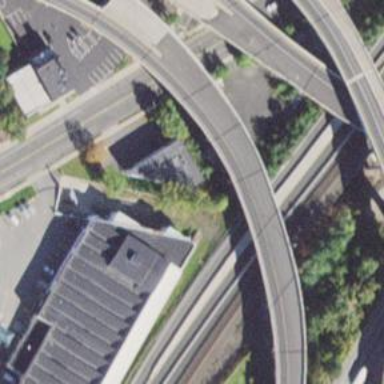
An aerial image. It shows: Asphalt busway.